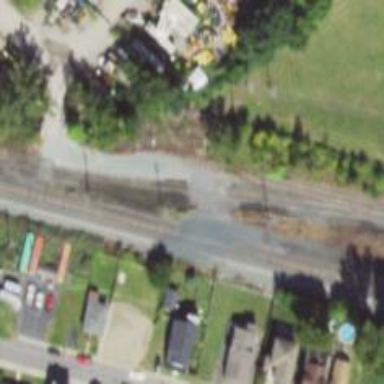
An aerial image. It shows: Disused railway spur.